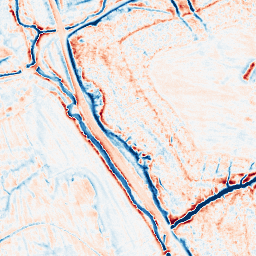
Category: edge_preserving
Decomposition family: anisotropic_diffusion
Decomposition parameters: iterations: 20
kappa: 10
gamma: 0.2
Upsampling method: bicubic
Upsampling parameters: scale: 2
Upsampling scale: 2